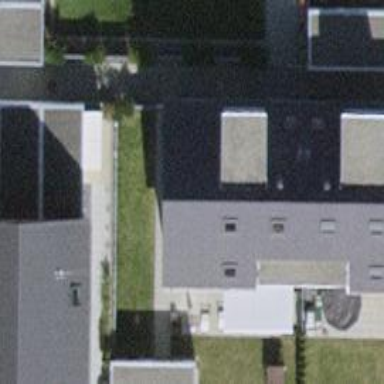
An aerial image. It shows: Residential building.